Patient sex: M
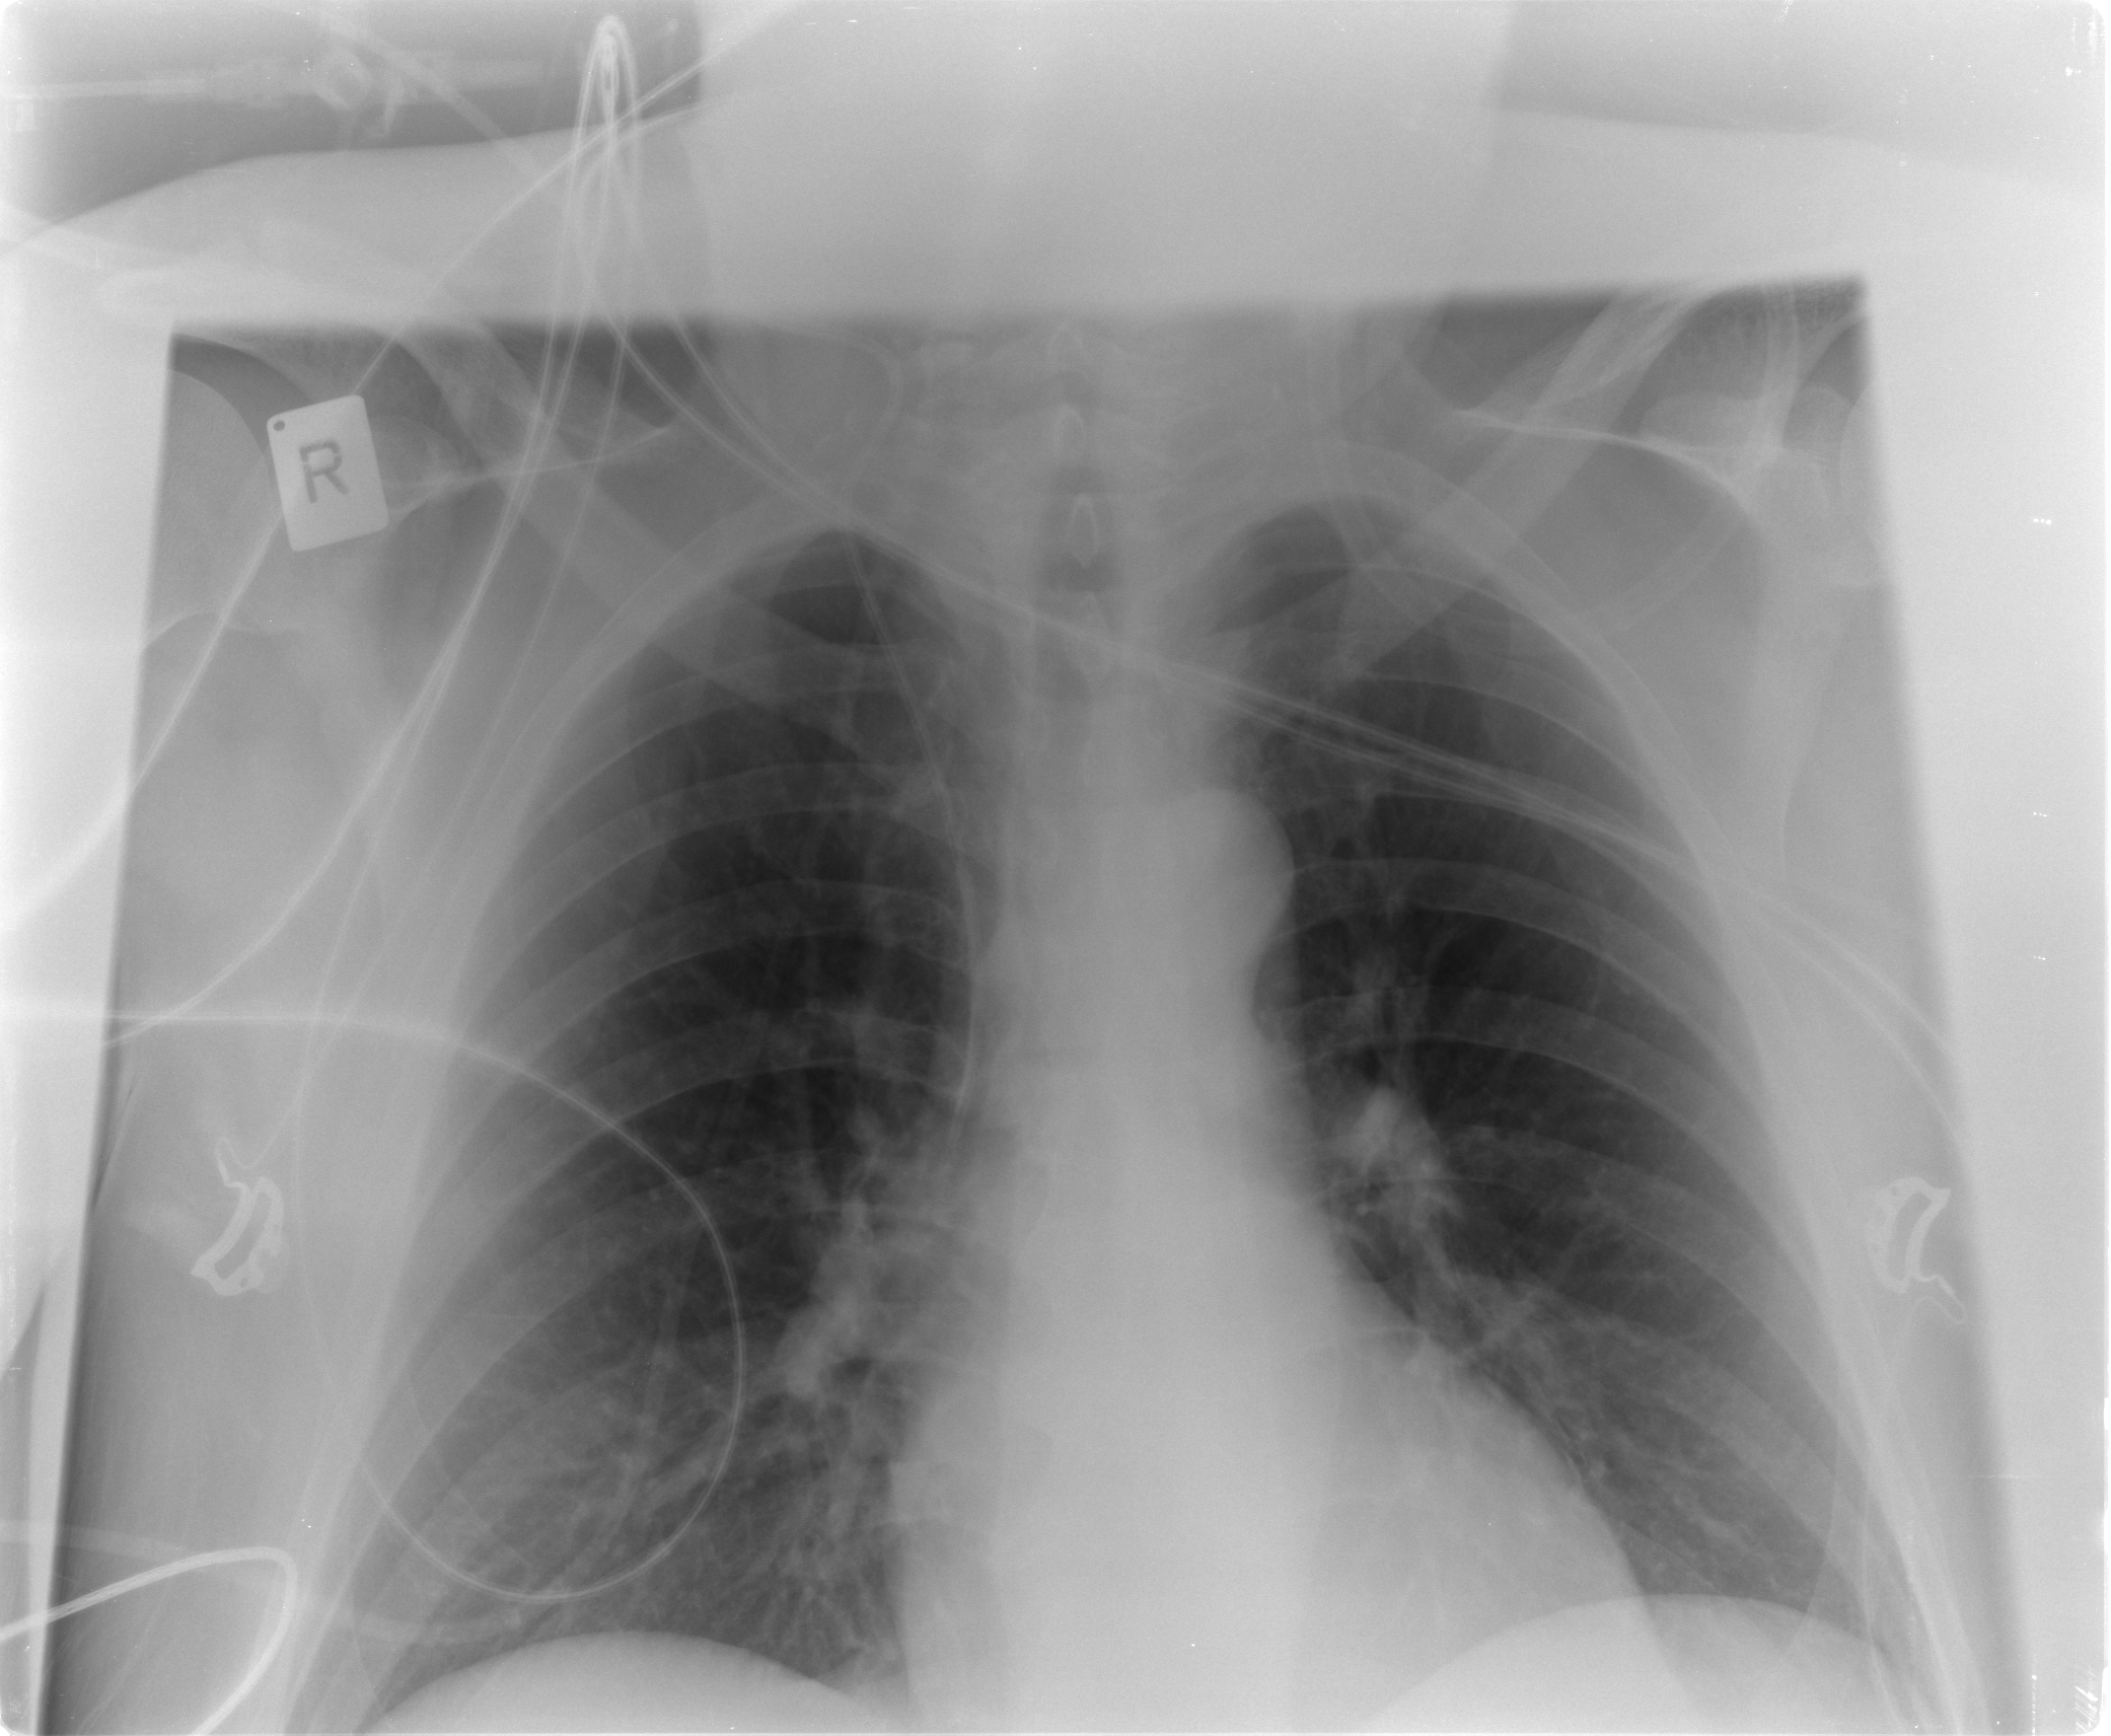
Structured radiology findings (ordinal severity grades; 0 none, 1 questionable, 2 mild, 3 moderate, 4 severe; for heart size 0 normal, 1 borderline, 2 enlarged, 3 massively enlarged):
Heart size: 0
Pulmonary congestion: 2
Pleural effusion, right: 0
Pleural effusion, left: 0
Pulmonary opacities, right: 0
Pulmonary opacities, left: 0
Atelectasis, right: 0
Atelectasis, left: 0